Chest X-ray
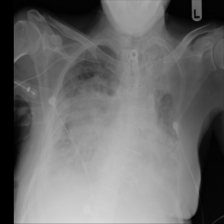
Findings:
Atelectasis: negative
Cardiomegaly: negative
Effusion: negative
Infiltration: positive
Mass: negative
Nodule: negative
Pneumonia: negative
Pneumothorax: negative
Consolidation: negative
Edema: negative
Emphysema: negative
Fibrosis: negative
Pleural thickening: negative
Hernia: negative